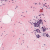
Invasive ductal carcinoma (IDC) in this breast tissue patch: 0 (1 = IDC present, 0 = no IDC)